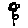
Label: flower